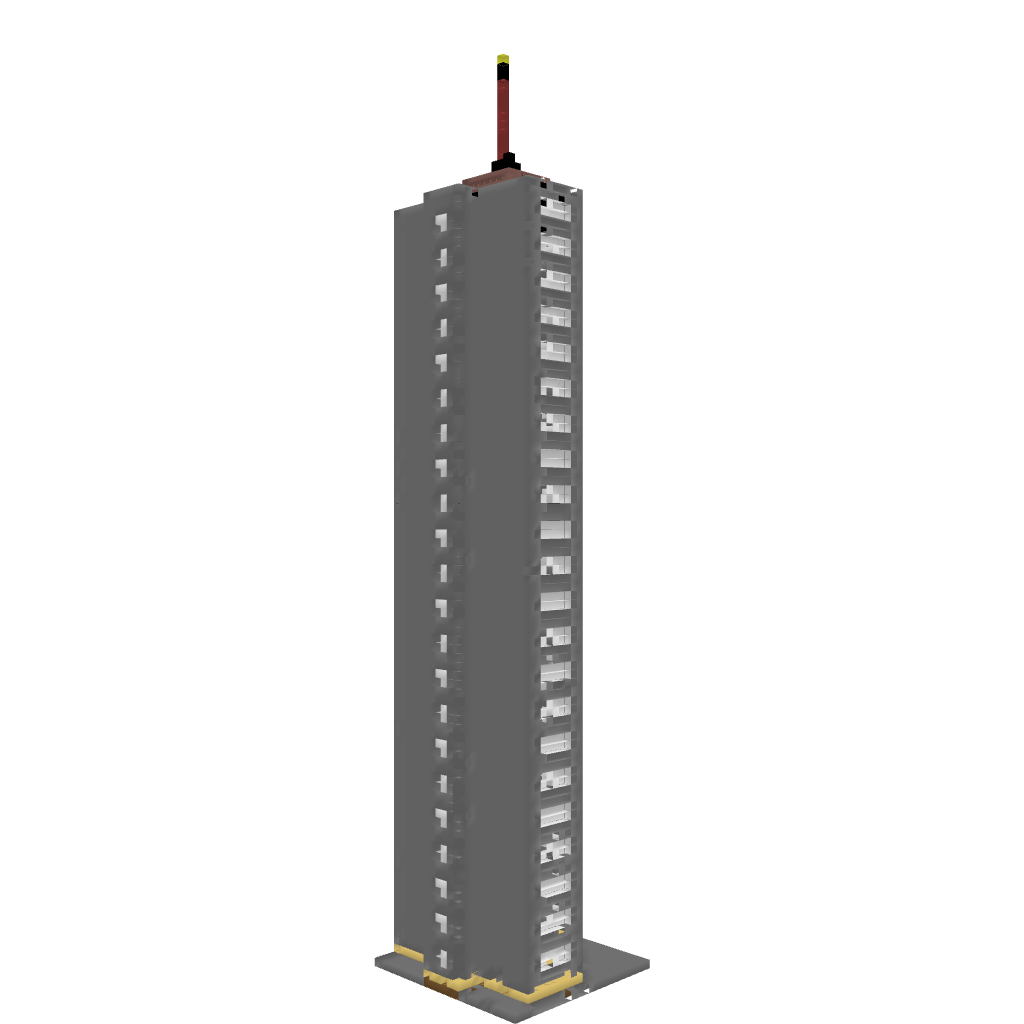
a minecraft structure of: Kuanu Tower bad low quality